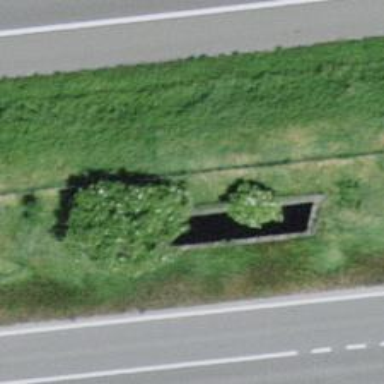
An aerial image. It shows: Culvert underpass for canal.